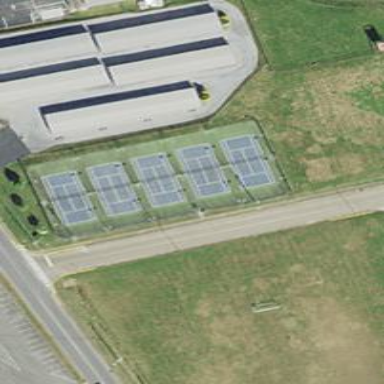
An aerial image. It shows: Tennis court on pitch designated for leisure land.